Aerial crown-view tile of a tropical tree (Barro Colorado Island, Panama), acquired 20240716:
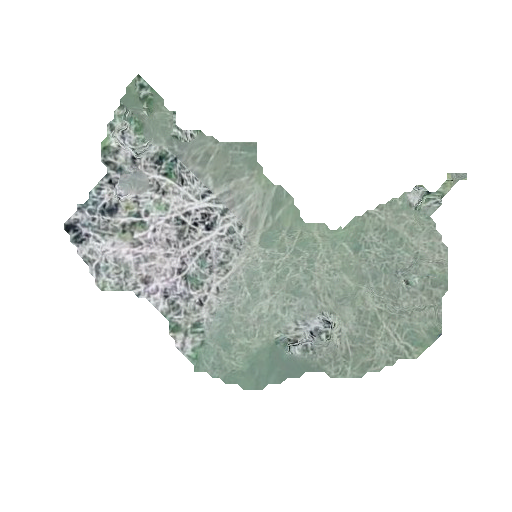
Species: Tabebuia rosea
GBIF accepted scientific name: Tabebuia rosea
Crown area: 104.251 m²